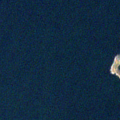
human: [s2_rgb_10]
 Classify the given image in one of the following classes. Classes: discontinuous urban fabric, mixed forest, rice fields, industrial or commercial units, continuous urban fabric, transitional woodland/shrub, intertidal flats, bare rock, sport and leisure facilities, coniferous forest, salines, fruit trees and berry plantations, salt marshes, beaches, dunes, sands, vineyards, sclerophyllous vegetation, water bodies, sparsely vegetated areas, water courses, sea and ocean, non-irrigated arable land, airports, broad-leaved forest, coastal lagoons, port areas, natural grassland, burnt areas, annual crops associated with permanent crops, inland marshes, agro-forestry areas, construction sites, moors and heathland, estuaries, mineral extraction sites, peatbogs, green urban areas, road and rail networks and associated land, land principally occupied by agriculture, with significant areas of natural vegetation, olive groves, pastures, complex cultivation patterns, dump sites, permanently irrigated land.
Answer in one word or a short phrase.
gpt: sea and ocean